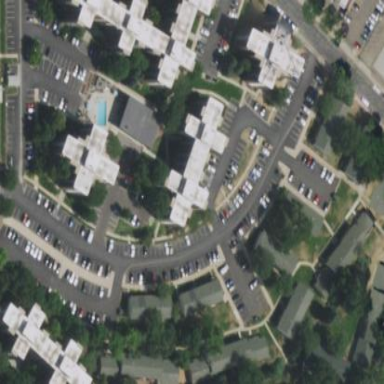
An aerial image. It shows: Residential area with apartments.